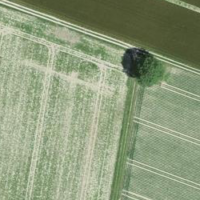
EUNIS habitat code: 52
Species observed at this site:
Plantago major